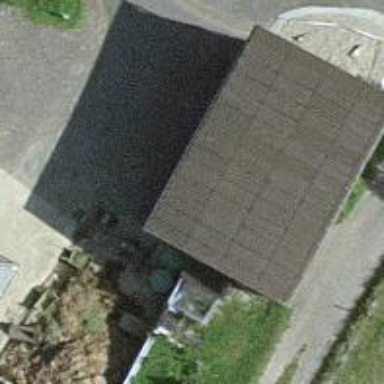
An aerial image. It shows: Shed building.